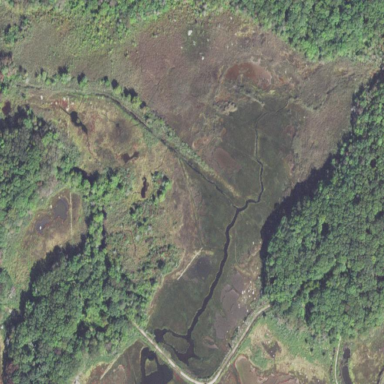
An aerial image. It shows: Marshy wetland area.